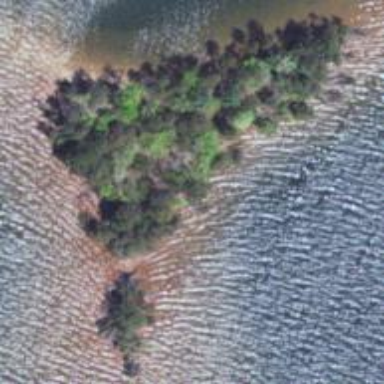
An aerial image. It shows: Islet covered with woodland.